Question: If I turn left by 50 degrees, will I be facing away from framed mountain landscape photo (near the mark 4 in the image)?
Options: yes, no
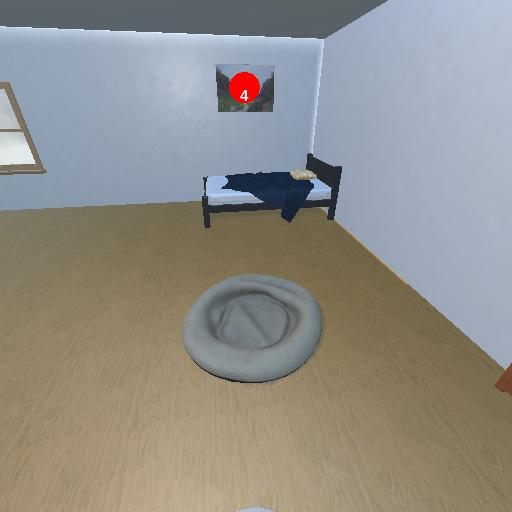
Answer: yes